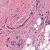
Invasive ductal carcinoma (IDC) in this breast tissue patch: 1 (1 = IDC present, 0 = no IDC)